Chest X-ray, PA view. Patient: 52 years old, sex M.
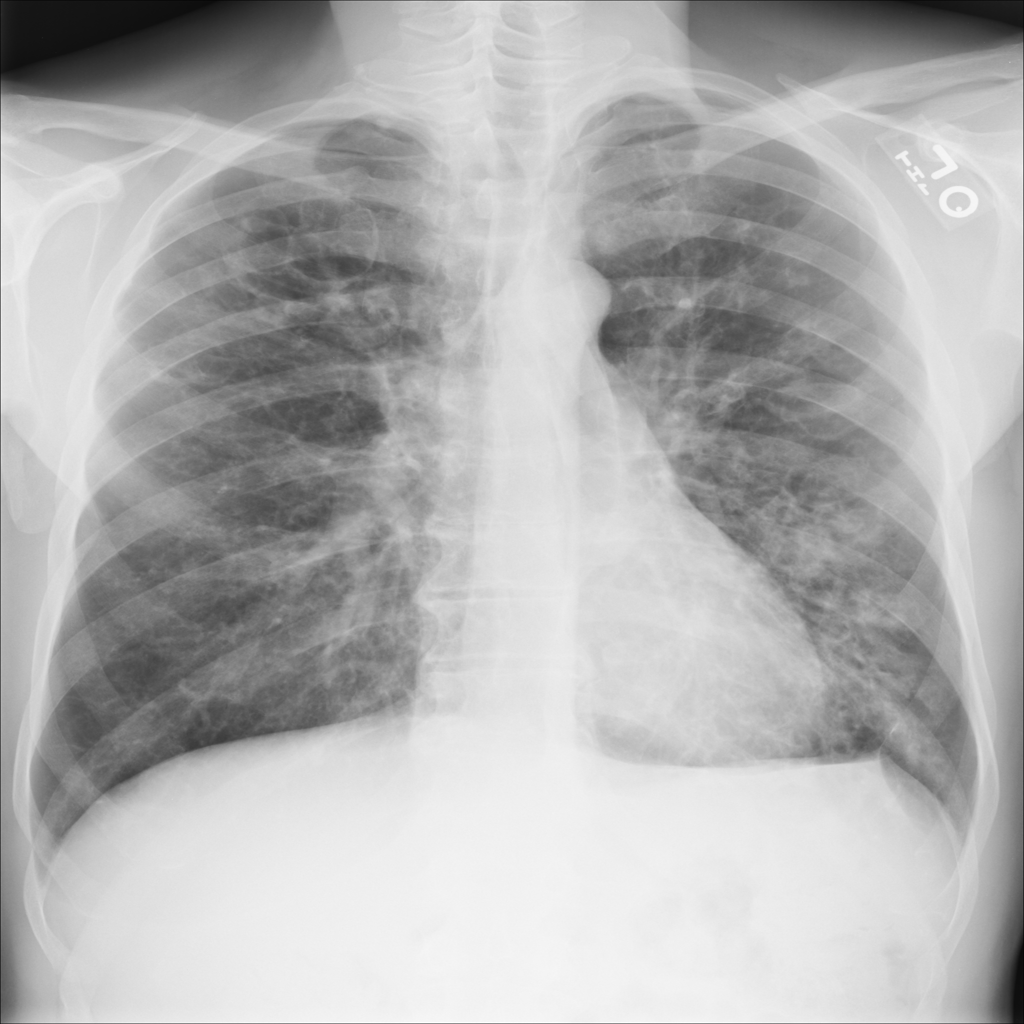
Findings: Fibrosis